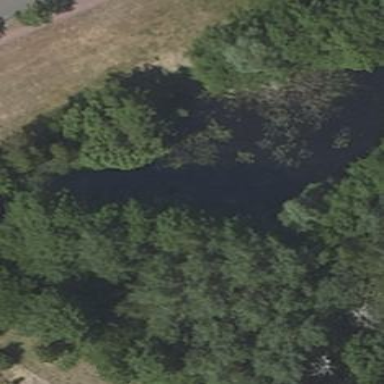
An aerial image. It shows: Pond with natural water.